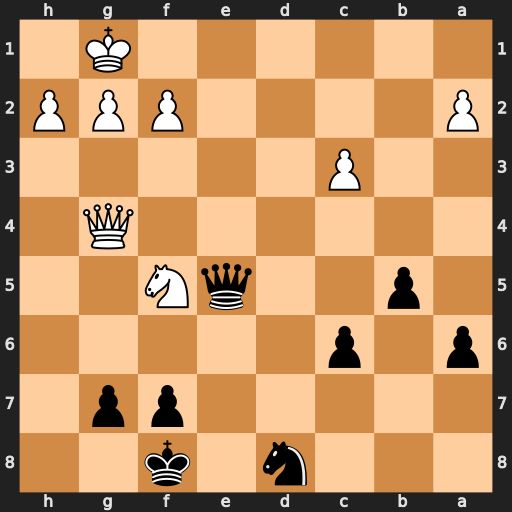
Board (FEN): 3n1k2/5pp1/p1p5/1p2qN2/6Q1/2P5/P4PPP/6K1
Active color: b
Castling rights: -
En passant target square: -
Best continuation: Qe1#